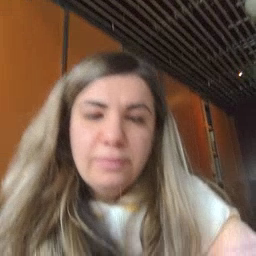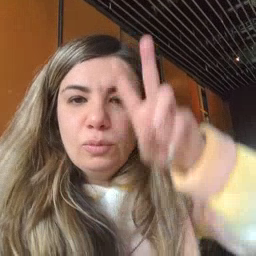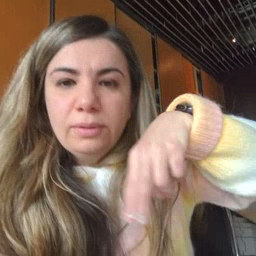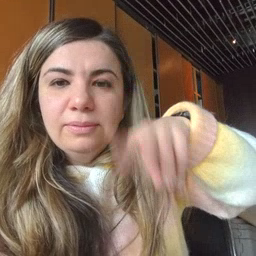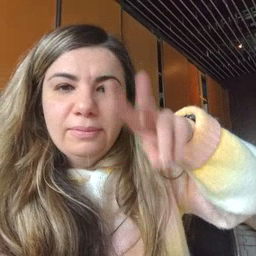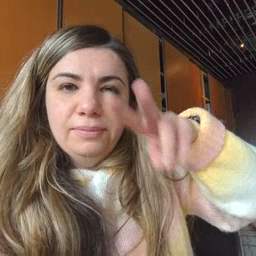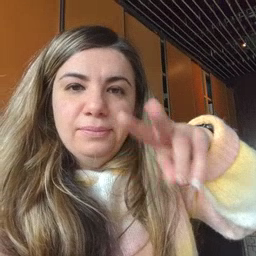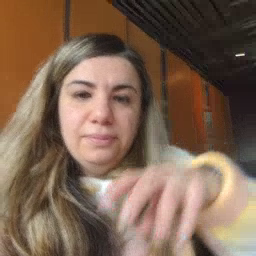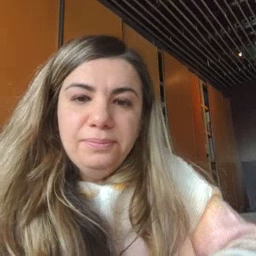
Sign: read